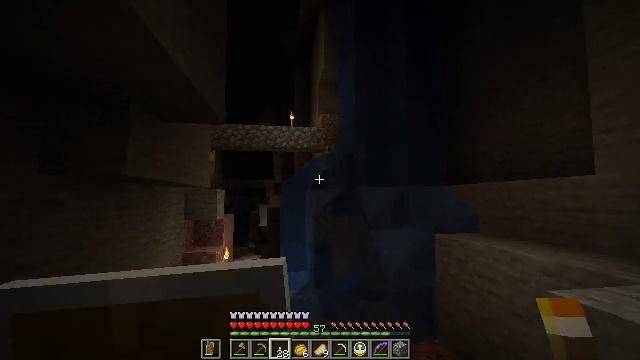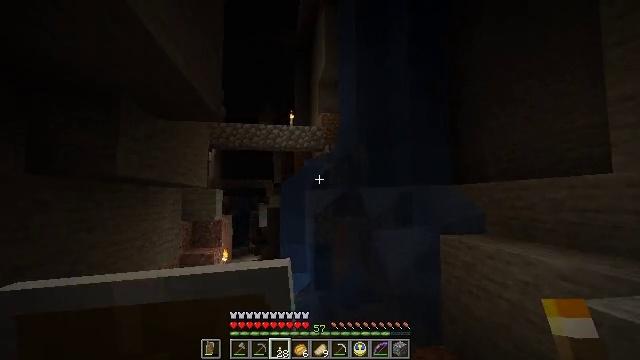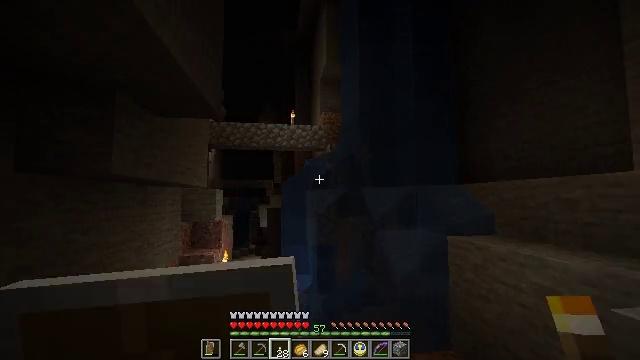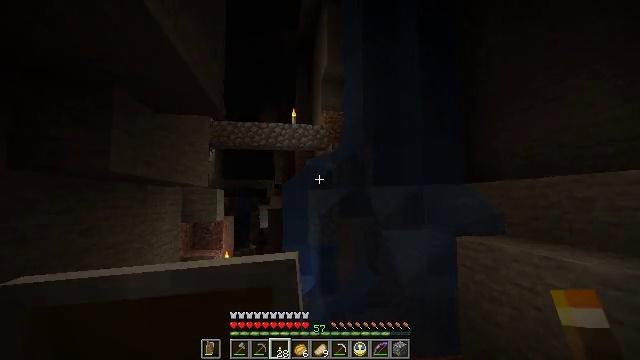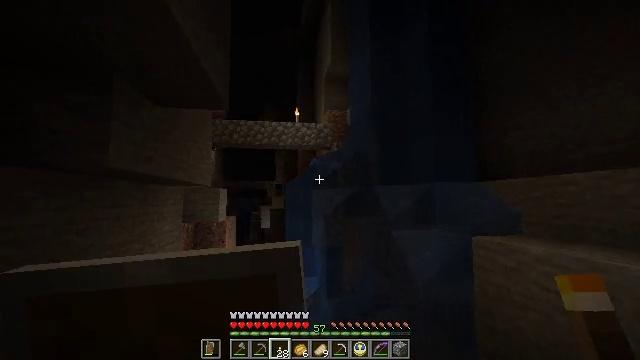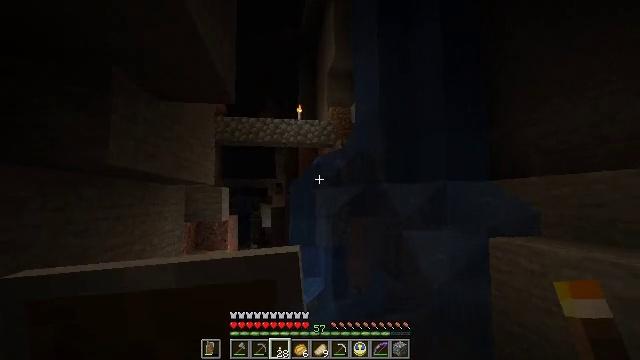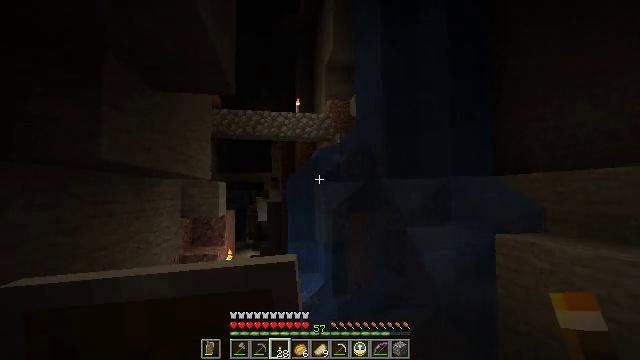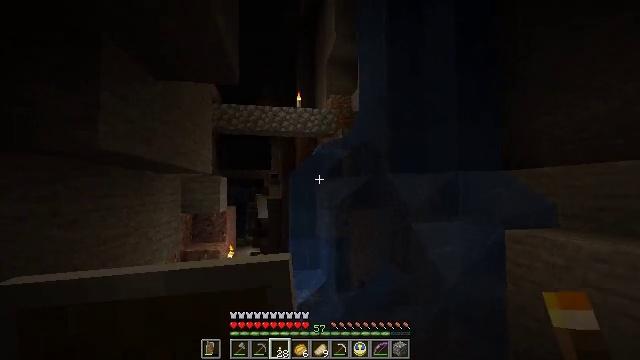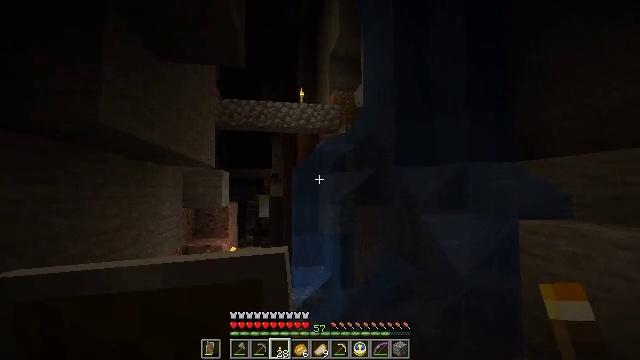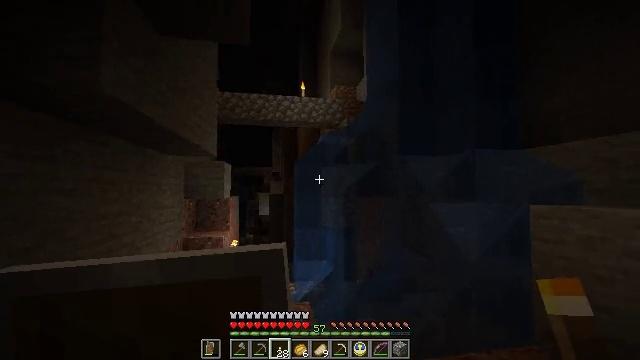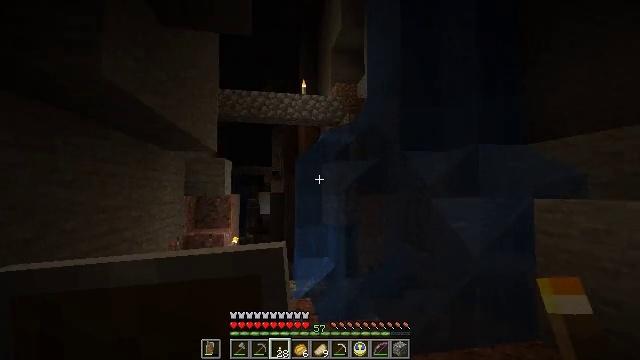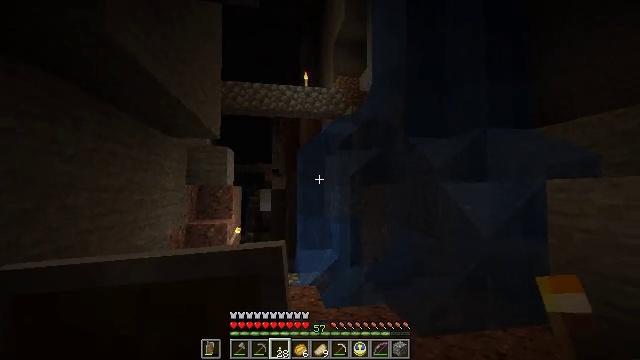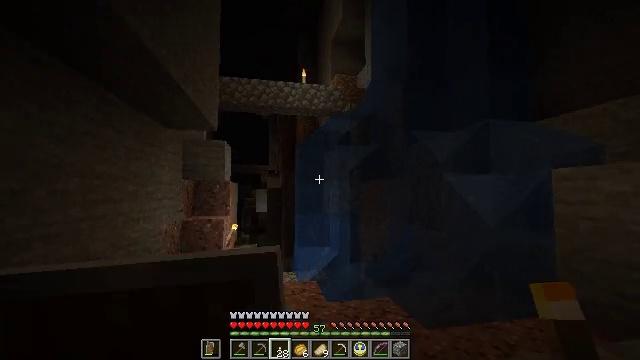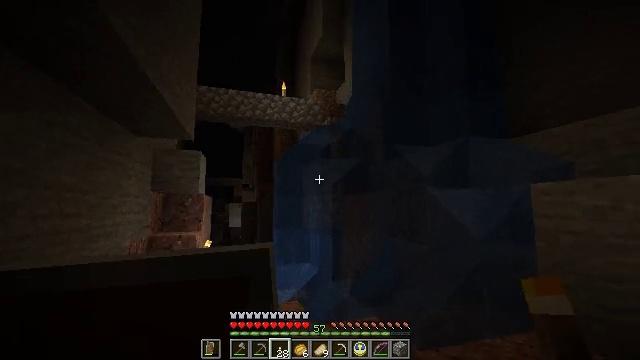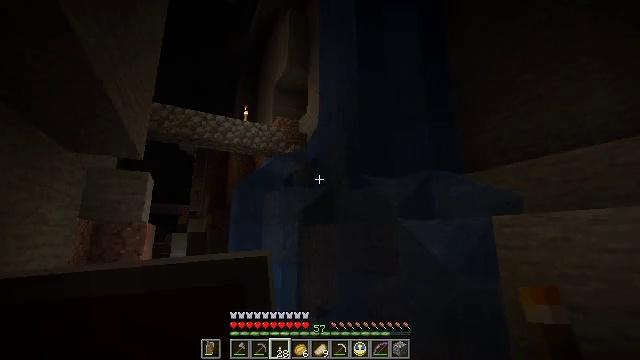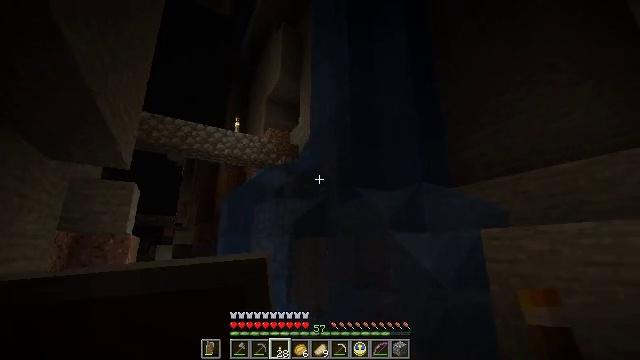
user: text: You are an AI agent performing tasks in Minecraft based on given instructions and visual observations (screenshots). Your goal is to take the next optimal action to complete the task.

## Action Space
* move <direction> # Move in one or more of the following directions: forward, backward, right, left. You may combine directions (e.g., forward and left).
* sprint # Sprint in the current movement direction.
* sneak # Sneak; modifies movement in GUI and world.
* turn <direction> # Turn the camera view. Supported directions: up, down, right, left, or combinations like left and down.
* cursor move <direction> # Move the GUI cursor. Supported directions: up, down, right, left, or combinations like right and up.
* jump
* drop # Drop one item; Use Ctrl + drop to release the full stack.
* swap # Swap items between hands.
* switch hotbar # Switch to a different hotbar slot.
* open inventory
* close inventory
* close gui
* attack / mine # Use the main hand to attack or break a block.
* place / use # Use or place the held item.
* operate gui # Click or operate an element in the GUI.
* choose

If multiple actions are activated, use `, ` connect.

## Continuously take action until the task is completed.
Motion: motion action
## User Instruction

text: Kill flying mobs.
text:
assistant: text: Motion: move forward
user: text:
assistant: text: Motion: move forward and move left
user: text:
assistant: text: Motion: move forward and move left
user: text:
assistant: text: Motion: move forward and move left
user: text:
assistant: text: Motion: move forward and move left
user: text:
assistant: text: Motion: move forward and move left, turn right and down
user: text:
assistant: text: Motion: move forward and move left
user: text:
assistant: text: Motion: move forward and move left
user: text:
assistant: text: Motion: move forward and move left
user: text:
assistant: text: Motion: move forward and move left
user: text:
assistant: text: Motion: move forward and move left
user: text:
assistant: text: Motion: move forward and move left, turn right
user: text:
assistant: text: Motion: move forward and move left, turn right and up
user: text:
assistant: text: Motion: move forward and move left, turn right and up
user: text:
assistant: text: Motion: move forward and move left, turn right and up
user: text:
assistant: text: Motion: move left
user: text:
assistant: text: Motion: move left
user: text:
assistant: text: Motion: move left
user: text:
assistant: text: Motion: move left
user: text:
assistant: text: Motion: move left
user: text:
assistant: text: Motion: move left
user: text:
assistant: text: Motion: move left
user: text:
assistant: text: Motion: no_op
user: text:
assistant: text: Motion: no_op
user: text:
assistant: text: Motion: no_op
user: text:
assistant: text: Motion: no_op
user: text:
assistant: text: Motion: no_op
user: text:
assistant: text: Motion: no_op
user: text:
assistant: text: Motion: move forward
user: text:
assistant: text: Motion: move forward